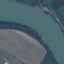
Label: River